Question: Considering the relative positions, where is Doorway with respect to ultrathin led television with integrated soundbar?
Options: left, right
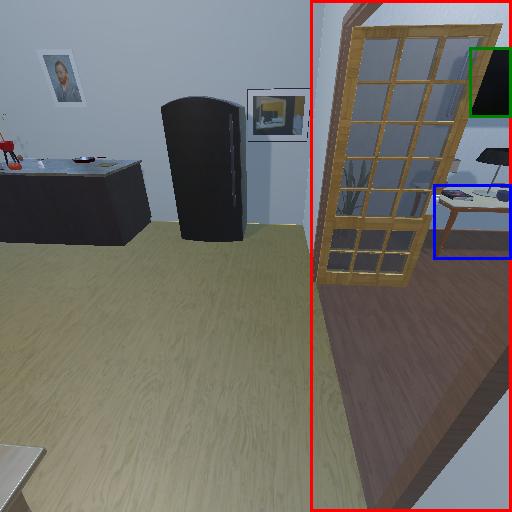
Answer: left